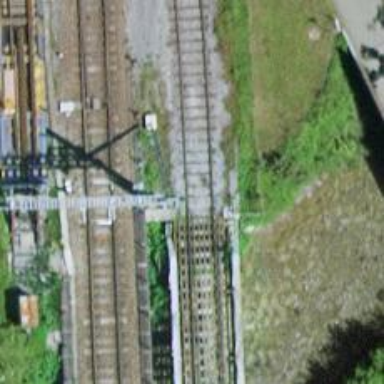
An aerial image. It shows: Rail siding with electrified tracks using contact line.